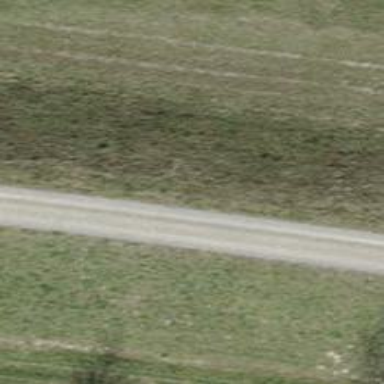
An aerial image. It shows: Track with pebblestone surface. The track type is grade2.